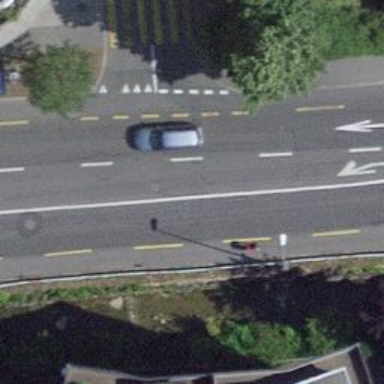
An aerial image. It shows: Primary road with asphalt surface. It has designated lane for cyclists and trolley wire for electric vehicles.